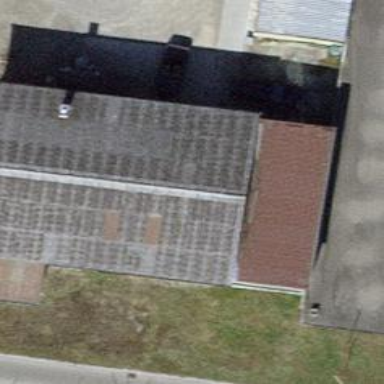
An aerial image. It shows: Industrial building.